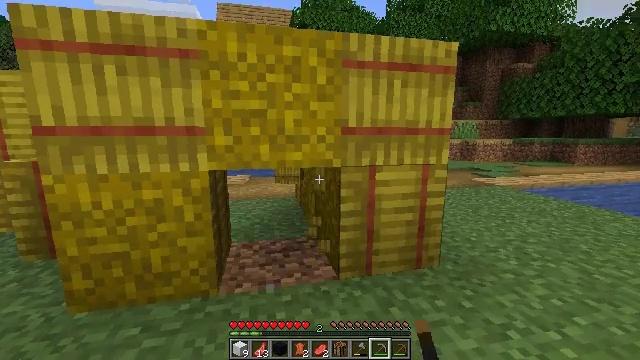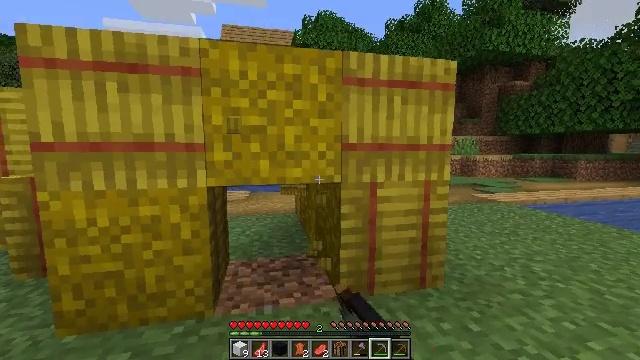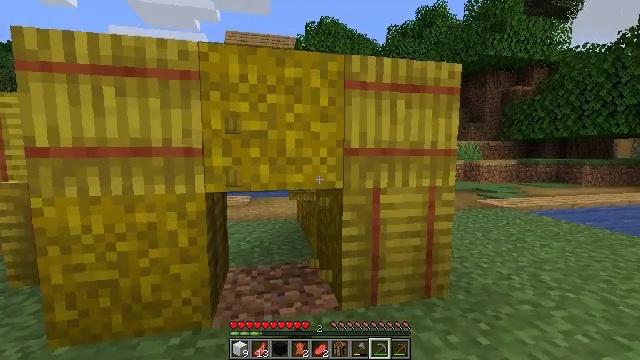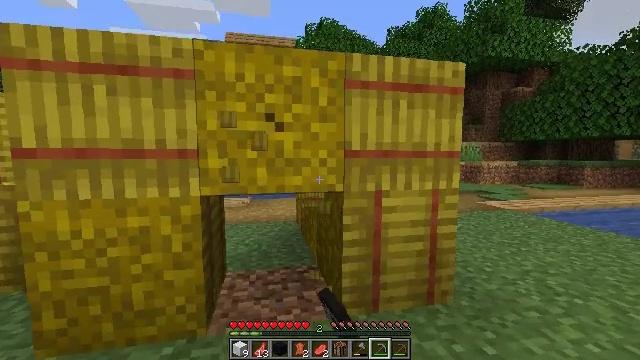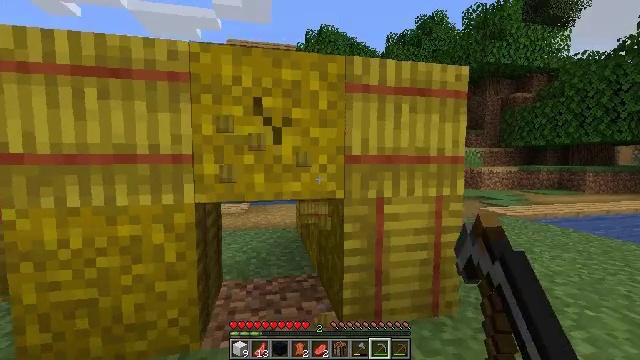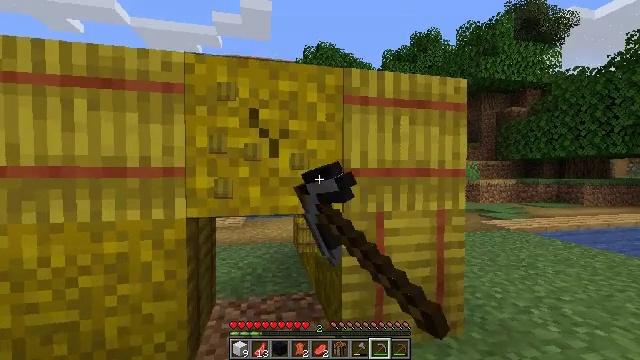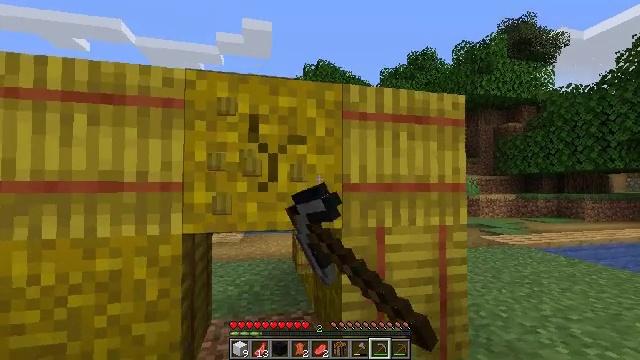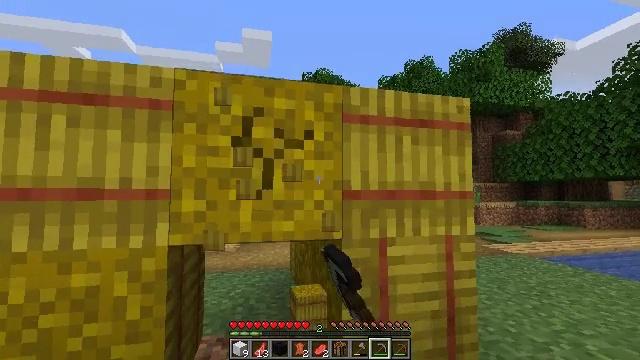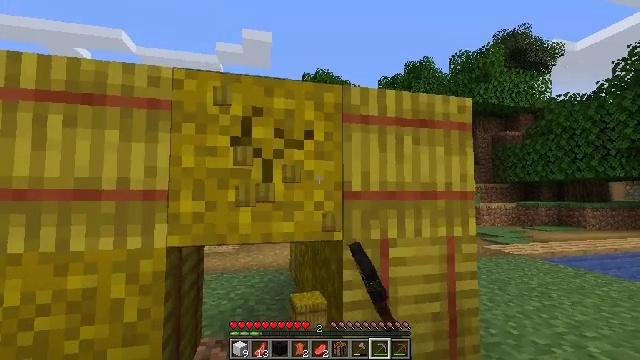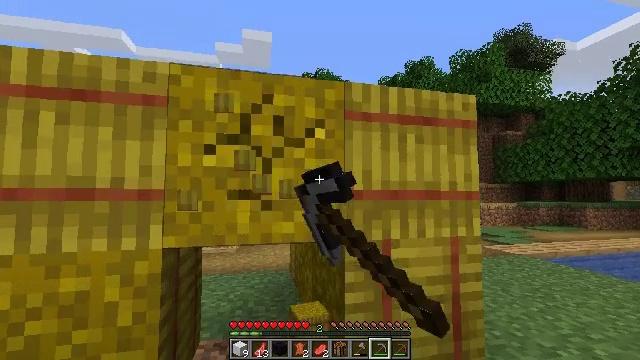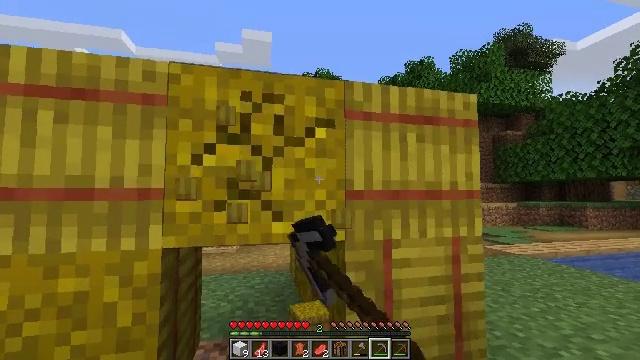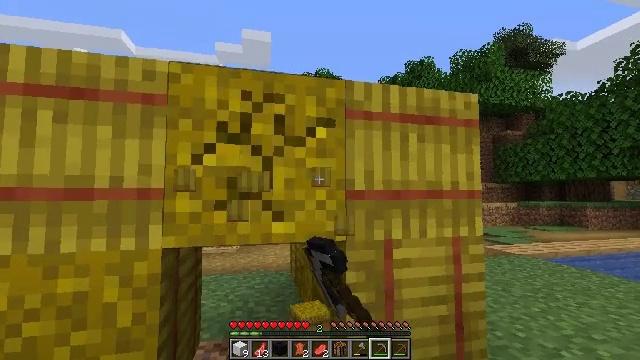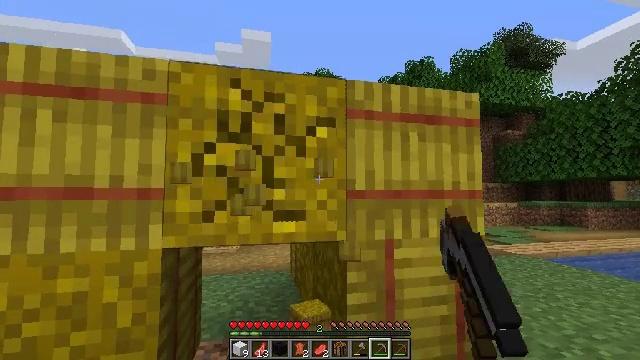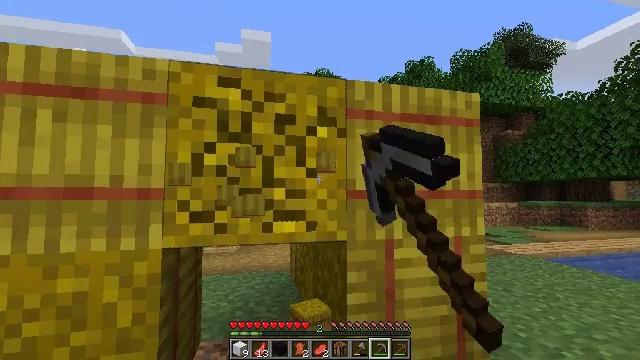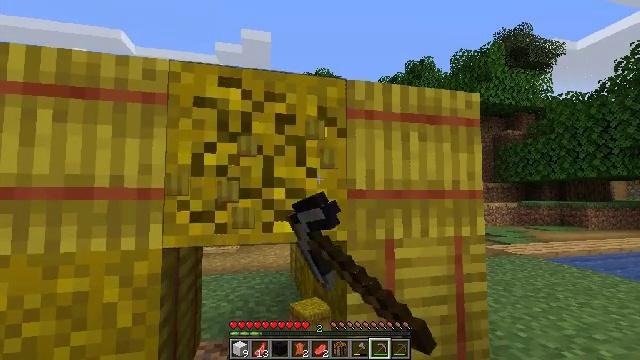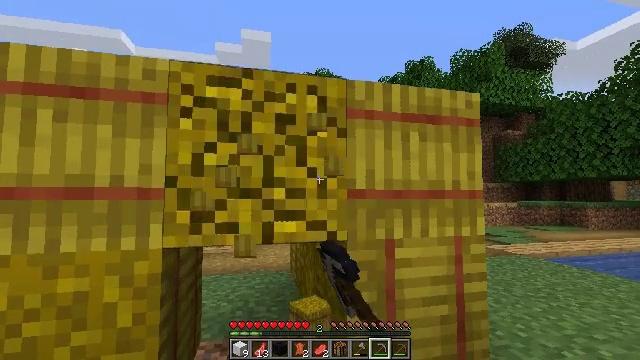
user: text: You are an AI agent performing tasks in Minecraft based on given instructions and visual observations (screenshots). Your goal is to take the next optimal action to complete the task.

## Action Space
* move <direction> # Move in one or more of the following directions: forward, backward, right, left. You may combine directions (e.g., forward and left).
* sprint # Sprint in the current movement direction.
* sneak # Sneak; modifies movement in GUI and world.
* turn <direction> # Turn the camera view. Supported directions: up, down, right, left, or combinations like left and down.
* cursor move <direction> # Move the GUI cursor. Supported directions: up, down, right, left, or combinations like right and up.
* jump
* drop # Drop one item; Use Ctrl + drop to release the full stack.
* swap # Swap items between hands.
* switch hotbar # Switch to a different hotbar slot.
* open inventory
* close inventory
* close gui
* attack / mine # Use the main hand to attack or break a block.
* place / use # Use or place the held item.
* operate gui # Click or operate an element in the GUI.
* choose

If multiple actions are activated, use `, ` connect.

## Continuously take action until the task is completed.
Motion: motion action
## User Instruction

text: Attack the hay block to get hay.
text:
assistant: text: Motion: move forward, sneak, turn up, attack / mine
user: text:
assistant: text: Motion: move forward, sneak, turn up, attack / mine
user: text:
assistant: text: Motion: move forward, sneak, attack / mine
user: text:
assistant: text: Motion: move forward, sneak, turn up, attack / mine
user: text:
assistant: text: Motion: move forward, sneak, turn up, attack / mine
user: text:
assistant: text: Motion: move forward, sneak, turn up, attack / mine
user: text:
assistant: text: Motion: move forward, sneak, turn up, attack / mine
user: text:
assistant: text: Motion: sneak, attack / mine
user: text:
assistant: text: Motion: sneak, attack / mine
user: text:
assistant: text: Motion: sneak, attack / mine
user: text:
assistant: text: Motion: sneak, attack / mine
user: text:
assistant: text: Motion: sneak, attack / mine
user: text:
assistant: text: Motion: sneak, attack / mine
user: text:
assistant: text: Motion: sneak, attack / mine
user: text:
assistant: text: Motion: sneak, attack / mine
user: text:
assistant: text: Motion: sneak, attack / mine
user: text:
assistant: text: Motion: sneak, attack / mine
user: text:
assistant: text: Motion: sneak, attack / mine
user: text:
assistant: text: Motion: sneak, attack / mine
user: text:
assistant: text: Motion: sneak, attack / mine
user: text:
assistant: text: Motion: sneak, attack / mine
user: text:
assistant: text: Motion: sneak, attack / mine
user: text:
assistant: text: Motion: move forward, sneak, turn right, attack / mine
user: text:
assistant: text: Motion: move forward, sneak, turn right and down, attack / mine
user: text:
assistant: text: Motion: move forward, sneak, turn right, attack / mine
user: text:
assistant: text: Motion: move forward, sneak, turn down, attack / mine
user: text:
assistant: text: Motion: move forward, sneak, attack / mine
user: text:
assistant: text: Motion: move forward, sneak, attack / mine
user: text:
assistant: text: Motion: move forward, sneak, attack / mine
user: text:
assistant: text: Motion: move forward, sneak, attack / mine